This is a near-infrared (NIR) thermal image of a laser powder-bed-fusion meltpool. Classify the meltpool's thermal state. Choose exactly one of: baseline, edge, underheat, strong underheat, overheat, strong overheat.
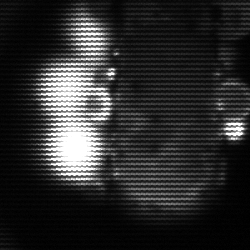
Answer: strong underheat